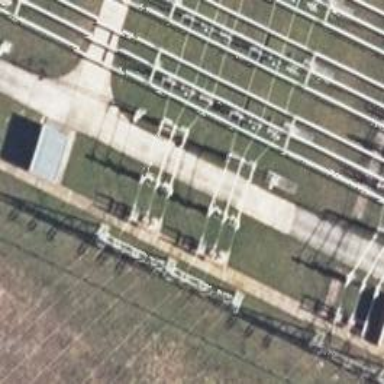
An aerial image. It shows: Power line with 3 cables running through bay.